Question: I'm new to Flex/AS3. I've attached an example line chart below. I want to know if this type of graph can be created using the standard line-series chart available in Flex (Flash Builder 4.6), or whether there's something drawn below that is non-standard and would therefore require some rather involved customization. The key features are:
1. Different line styles and colors (dashed, dot-dash, solid, thick, thin, opacity)
2. Placement of units (y-axis "seconds" and x-axis "Hz")
3. x-axis zoom/pan control bar below graph (move knobs in and out to set x-axis min and max plotted values)
4. Log x-axis scale, linear y-axis scale
5. Data Tip (or, some call it tool tip, not shown below)
6. SI units for x- and y-axis tick labels.
My guess is that everything should be pretty standard to accomplish using Adobe's built-in charting (with the possible exception of item 6, see below). Is that a good assumption?
I'm particularly concerned about the x- and y-axis tick labels (item 6). For example, the x-axis tick marks as a number would be:
'''
1, 10, 100, 1000, 10000, 100000, <PHONE>, <PHONE>
'''
but they need to be replaced with SI units, where k=1000, and M=<PHONE>, so the corresponding marks would be (replacing the numbers above with the strings below)
'''
"1", "10", "100", "1k", "10k", "1M", "10M"
'''
The same goes for the y-axis, where p represents 1e-12, and n represents 1e-9.
I can create an algorithm that accepts a number and outputs a string to do the SI unit conversion. But given that, is there a way to easily manage the tick mark labels to replace the default numbers with such strings? Any comments much appreciated.

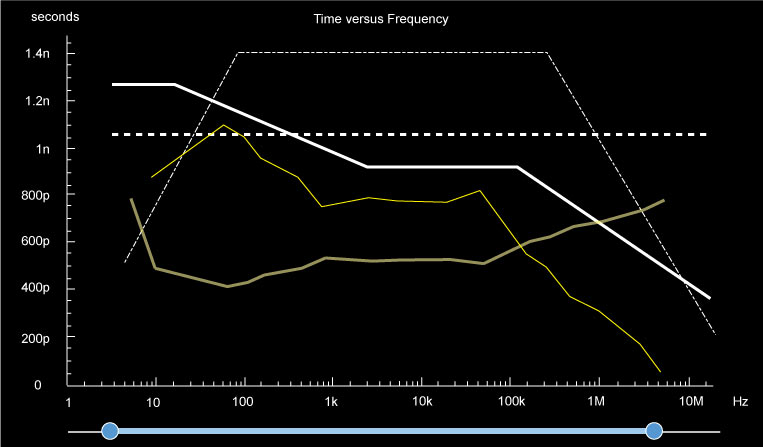
Answer: You'll have to use third party code to achieve exactly what you want, especially for zoom and pan.
## Different line styles and colors (dashed, dot-dash, solid, thick, thin, opacity)
Thickness, color and opacity are built-in features. Dashed lines can be implemented using this <URL>, for instance.
## Placement of units (y-axis "seconds" and x-axis "Hz")
You can display axis label, but it won't be at the extremity of your axis by default.
## x-axis zoom/pan control bar below graph (move knobs in and out to set x-axis min and max plotted values)
Well this is the tricky part. You can in deed play with your axes' extrema, but you'll encounter problem with lineseries as they won't draw a line towards a point that is outside your axis range. My advice would be to slice your dataProvider instead, but you'll need to fully control your axis too.
## Log x-axis scale, linear y-axis scale
LogAxis is part of the flex Charting framework, so no problem here.
## Data Tip (or, some call it tool tip, not shown below)
As Timofei Davydik writes, datatips are highly customizable.
## SI units for x- and y-axis tick labels.
Custom label function can also be used to customize the way your data are shown.
## Conclusion
If I were you, I'd rather choose another technology. Flex Chart framework is a bit old now, has not been significantly updated for a while and since the Flex SDK has been "abandoned" (or given to an open-source foundation, as they say), no further update will be done. For handling large sets of data with high performance, DyGraph (which is written in JavaScript) is a good solution, in my own opinion.